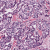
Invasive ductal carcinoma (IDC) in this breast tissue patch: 1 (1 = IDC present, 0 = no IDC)